Aerial crown-view tile of a tropical tree (Barro Colorado Island, Panama), acquired 20250317:
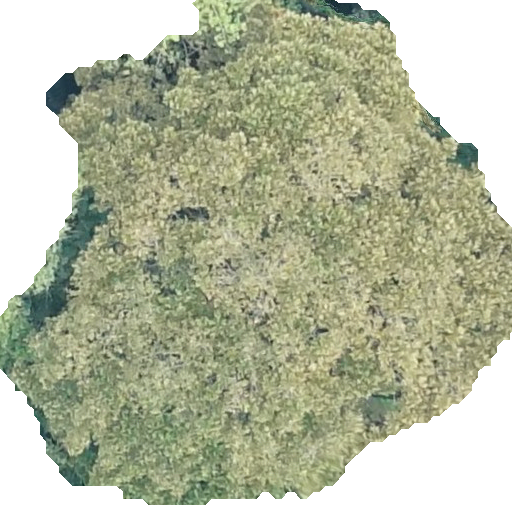
Species: Dipteryx oleifera
GBIF accepted scientific name: Dipteryx oleifera
Crown area: 288.747 m²